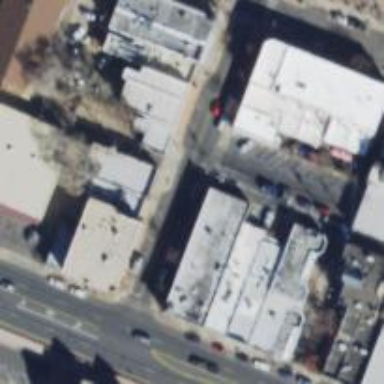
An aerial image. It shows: Alley with asphalt surface designated as service road.